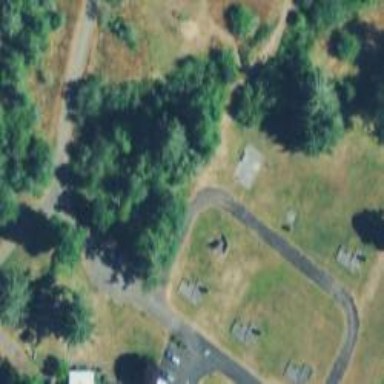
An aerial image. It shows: Historic cannon.